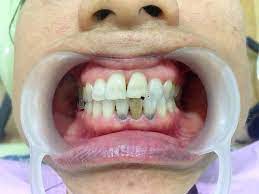
Condition: Tooth Discoloration